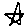
Label: star